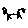
Label: cat